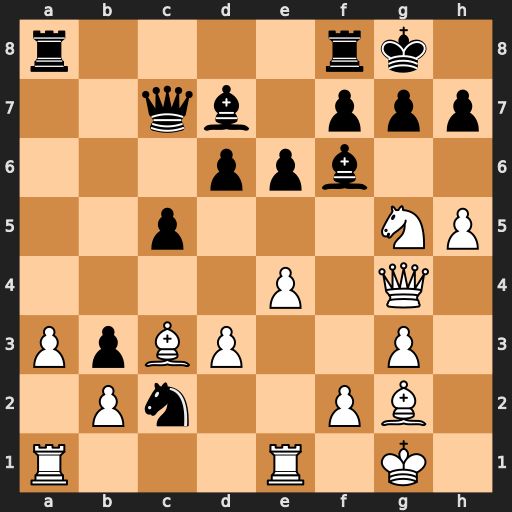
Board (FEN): r4rk1/2qb1ppp/3ppb2/2p3NP/4P1Q1/PpBP2P1/1Pn2PB1/R3R1K1
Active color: w
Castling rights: -
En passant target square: -
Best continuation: Bxf6 e5 Ne6